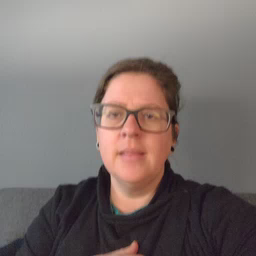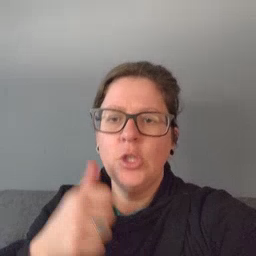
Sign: girl